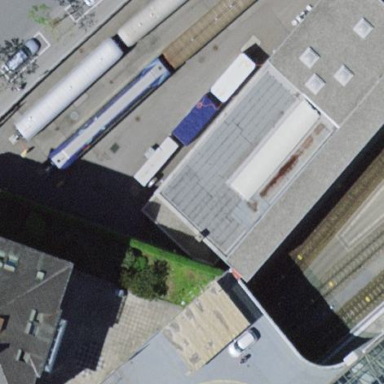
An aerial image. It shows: Transportation building.